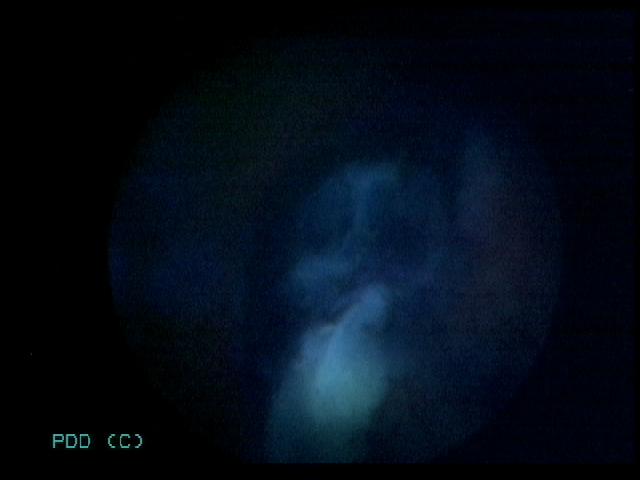
Modality: BLC
Class: Anatomical landmarks
Subclass: ResectionBed
Lesion: L1
Stage: Ta
Morphology: Papillary
Bladder cancer association: No